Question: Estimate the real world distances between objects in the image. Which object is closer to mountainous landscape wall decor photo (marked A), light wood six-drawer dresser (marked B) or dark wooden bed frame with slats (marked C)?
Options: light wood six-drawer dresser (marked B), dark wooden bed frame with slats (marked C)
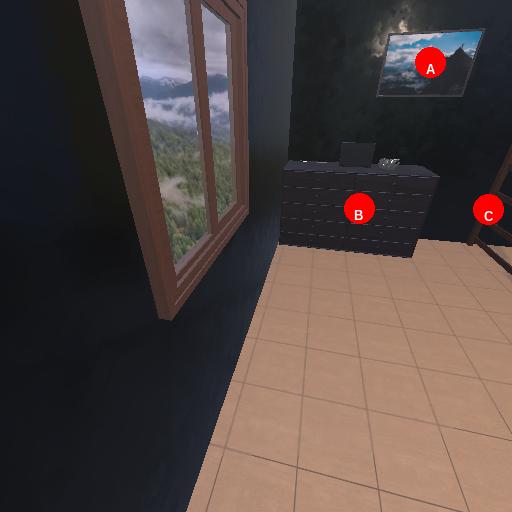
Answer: light wood six-drawer dresser (marked B)